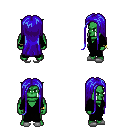
a pixel art fantasy rpg character, male body template, orc, green skin, black robe, white pants, blue extra-long hairstyle, bracelets, white slippers, four views (front, back, left, right), 2x2 character sprite sheet, small pixel art, hard edges, no anti-aliasing